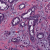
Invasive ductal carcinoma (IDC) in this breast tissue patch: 1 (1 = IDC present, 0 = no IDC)